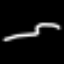
Label: squiggle